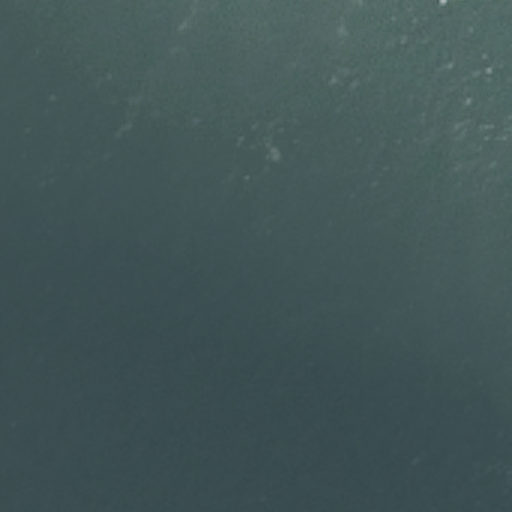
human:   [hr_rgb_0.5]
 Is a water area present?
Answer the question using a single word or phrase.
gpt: yes

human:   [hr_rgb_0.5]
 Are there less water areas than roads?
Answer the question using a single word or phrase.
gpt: yes

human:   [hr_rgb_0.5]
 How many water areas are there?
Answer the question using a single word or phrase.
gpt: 1

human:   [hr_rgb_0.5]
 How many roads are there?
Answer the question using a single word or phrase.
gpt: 4

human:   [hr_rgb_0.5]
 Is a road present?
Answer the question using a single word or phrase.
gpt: yes

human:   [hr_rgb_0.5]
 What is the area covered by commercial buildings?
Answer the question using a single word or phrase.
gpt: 0m2

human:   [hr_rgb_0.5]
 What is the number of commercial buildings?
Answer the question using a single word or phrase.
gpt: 0

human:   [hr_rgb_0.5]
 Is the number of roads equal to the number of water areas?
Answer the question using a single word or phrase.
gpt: no

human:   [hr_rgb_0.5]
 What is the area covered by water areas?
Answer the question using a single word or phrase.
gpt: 10618m2

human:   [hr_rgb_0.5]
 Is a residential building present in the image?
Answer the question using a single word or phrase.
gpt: no

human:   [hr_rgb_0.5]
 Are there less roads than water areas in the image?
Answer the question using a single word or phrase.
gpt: no

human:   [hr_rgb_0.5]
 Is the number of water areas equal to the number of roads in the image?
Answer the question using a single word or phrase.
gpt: no

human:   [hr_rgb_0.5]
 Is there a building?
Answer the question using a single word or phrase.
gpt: no

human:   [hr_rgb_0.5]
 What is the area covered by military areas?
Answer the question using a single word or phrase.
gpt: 0m2

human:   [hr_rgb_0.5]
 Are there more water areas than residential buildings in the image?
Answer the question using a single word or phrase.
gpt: yes

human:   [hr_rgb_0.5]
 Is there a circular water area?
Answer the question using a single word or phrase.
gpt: no

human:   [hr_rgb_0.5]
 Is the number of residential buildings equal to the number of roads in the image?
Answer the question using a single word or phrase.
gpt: no

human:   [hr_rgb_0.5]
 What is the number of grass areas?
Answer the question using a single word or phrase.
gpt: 0

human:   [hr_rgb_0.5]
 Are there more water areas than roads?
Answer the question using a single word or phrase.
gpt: no

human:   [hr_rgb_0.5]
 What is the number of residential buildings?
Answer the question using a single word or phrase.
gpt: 0

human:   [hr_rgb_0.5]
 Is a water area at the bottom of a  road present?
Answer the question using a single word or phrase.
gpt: no

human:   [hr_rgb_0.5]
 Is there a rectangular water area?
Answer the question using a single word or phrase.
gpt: yes

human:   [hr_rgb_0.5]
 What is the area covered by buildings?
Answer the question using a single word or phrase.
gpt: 0m2

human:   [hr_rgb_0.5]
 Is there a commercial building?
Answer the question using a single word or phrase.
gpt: no

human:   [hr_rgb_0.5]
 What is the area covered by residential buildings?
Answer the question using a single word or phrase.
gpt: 0m2

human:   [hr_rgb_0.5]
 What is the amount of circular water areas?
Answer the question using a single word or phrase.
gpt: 0

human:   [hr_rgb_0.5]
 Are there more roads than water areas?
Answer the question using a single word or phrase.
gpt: yes

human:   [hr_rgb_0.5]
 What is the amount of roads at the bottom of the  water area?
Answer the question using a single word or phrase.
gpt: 0

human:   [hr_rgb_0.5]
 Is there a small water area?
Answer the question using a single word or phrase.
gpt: no

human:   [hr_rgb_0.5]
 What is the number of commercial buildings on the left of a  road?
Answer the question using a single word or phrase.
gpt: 0

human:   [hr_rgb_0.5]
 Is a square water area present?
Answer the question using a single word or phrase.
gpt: no

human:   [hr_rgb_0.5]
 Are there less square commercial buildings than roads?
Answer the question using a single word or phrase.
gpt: yes

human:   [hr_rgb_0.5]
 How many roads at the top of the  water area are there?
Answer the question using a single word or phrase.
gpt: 0

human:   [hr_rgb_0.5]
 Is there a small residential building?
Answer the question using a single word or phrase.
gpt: no

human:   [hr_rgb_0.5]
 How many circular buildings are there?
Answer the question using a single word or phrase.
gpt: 0

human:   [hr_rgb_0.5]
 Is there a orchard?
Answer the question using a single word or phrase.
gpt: no

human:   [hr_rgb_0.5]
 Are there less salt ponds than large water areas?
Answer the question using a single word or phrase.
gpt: yes

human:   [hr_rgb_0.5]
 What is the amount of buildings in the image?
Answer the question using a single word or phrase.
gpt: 0

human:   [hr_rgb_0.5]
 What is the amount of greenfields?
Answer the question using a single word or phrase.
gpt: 0

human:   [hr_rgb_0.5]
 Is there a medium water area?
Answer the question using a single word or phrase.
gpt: no

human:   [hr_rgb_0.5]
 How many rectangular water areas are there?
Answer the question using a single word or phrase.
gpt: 1

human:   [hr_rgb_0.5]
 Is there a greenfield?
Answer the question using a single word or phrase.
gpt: no

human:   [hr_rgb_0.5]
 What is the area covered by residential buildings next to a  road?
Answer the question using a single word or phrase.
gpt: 0m2

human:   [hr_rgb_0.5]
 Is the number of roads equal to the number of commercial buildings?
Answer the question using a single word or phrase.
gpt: no

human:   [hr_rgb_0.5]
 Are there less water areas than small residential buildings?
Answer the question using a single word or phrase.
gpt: no

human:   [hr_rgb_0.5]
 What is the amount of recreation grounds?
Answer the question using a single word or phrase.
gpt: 0

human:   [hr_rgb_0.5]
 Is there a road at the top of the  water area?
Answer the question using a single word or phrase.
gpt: no

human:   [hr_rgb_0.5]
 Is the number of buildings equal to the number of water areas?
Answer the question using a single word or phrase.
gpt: no

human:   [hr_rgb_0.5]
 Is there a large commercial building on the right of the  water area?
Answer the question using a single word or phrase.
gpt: no

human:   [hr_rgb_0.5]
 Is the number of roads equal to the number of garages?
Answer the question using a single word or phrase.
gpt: no

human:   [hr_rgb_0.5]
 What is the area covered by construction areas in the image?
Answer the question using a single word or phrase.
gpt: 0m2

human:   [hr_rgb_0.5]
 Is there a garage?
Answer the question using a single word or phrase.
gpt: no

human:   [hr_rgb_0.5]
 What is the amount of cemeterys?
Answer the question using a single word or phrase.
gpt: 0

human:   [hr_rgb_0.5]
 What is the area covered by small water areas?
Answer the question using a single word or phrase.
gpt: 0m2

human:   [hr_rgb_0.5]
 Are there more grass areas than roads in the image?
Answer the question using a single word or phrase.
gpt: no

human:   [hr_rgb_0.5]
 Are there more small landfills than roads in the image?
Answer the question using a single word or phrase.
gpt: no

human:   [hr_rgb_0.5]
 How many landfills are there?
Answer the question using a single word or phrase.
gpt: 0

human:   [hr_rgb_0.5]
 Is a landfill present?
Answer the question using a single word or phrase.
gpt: no

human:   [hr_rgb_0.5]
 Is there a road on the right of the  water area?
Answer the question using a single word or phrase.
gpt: no

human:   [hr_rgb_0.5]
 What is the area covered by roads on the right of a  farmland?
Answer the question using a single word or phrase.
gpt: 0m2

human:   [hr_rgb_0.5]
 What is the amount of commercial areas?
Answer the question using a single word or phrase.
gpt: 0

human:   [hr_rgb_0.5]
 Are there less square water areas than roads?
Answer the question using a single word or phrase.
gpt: yes

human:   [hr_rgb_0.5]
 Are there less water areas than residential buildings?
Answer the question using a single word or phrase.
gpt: no

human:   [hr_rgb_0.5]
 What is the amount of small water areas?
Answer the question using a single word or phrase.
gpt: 0